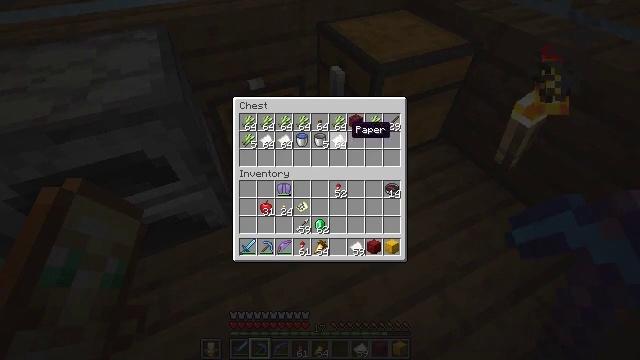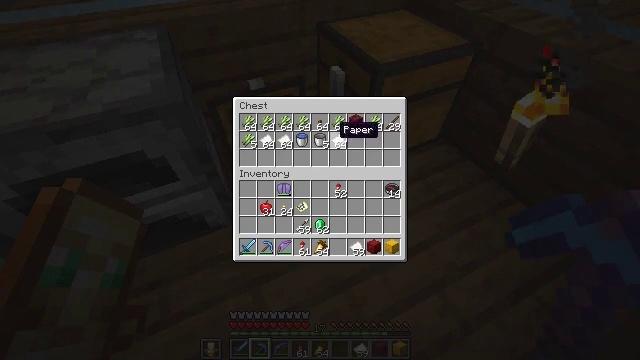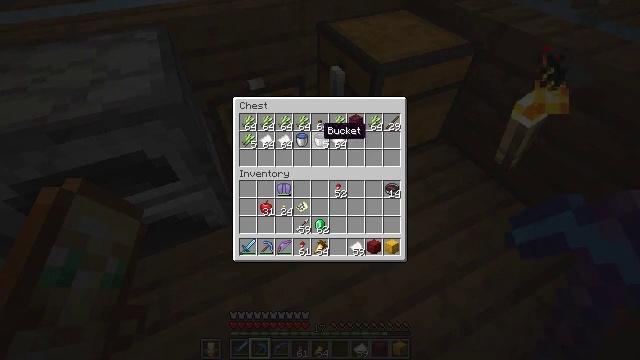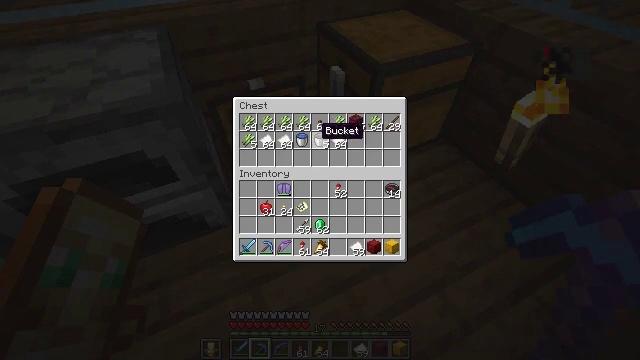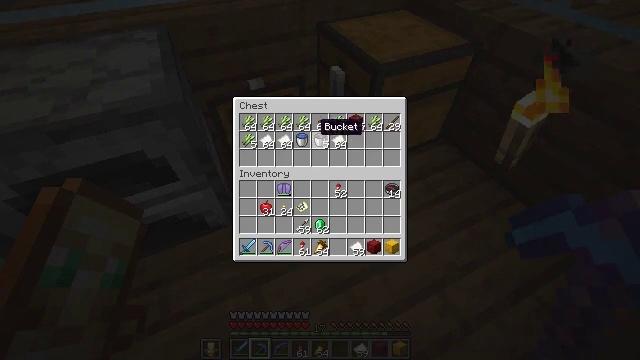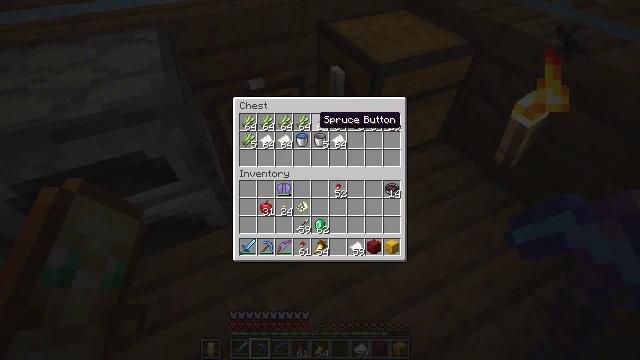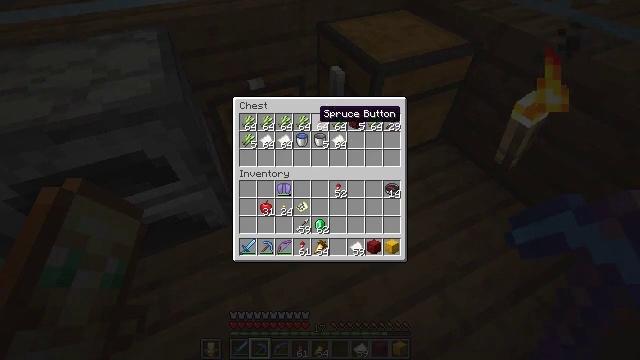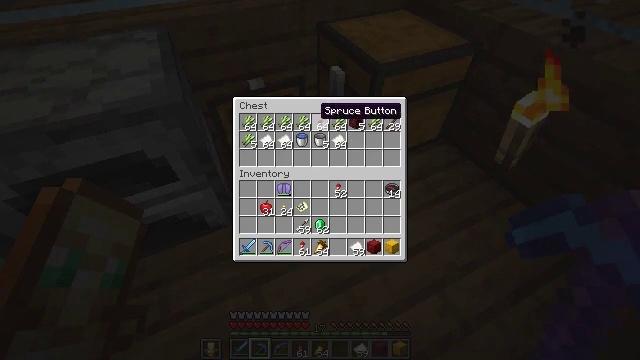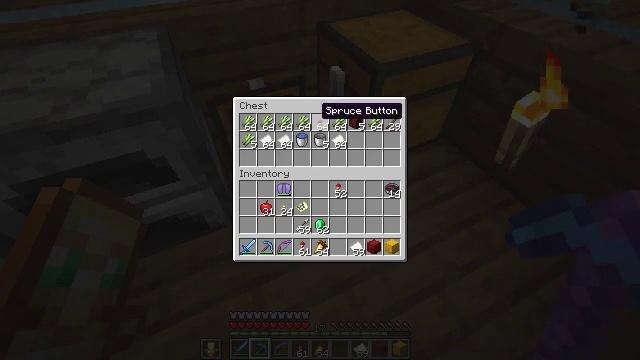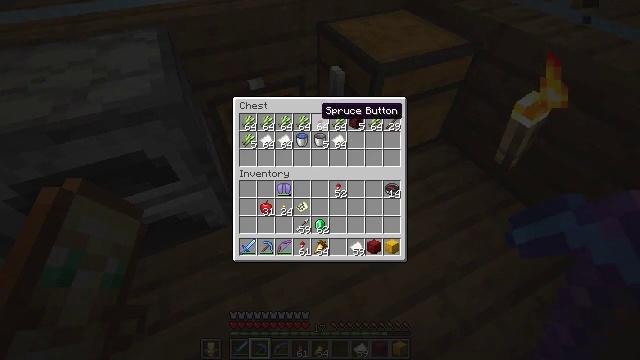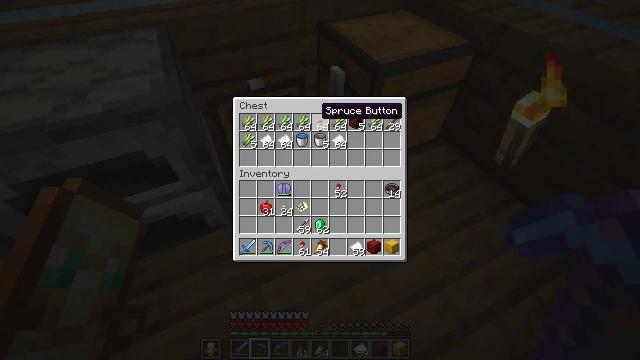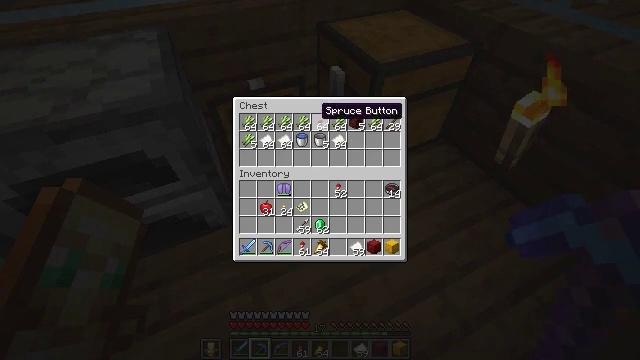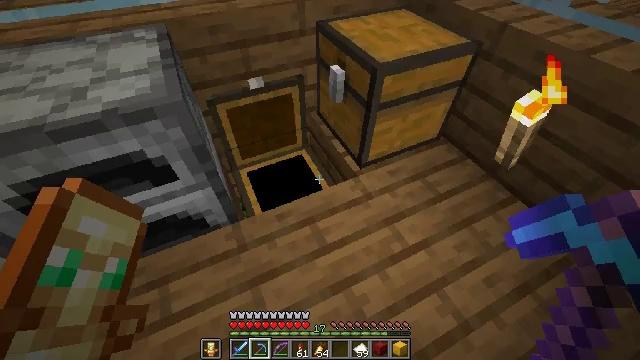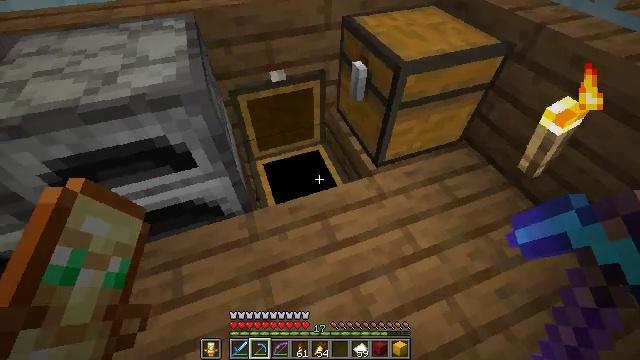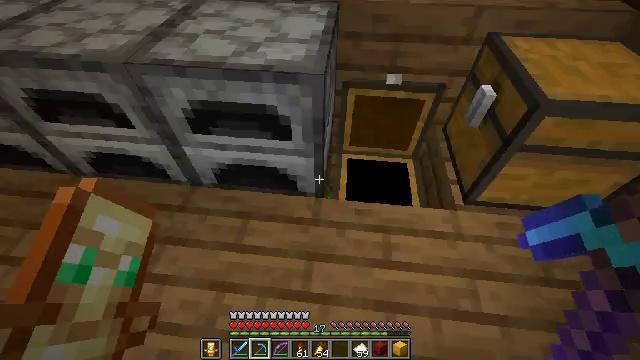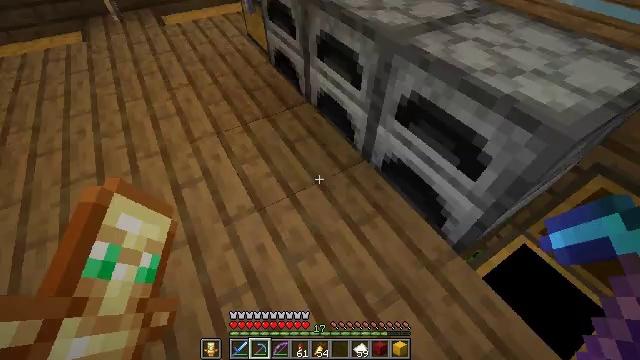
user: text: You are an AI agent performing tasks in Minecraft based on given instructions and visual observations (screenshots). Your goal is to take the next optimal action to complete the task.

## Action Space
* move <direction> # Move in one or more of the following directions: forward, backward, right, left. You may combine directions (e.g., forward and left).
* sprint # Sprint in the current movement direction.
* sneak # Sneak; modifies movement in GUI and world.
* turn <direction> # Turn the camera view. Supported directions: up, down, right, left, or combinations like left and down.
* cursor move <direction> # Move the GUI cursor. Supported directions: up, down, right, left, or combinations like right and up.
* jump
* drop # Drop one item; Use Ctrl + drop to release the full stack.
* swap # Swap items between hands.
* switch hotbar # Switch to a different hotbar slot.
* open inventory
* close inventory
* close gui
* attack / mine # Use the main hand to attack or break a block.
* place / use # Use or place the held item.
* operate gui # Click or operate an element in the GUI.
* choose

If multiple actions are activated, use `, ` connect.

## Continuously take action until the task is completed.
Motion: motion action
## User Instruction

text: Get a cartography table by crafting it with paper and planks.
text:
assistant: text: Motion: sneak, cursor move left
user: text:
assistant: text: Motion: sneak, cursor move left
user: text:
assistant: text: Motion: no_op
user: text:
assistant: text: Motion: no_op
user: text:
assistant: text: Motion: cursor move up
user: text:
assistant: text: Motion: no_op
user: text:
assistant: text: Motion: no_op
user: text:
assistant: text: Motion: no_op
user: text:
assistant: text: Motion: no_op
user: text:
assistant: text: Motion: no_op
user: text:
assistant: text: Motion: no_op
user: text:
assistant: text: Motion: close inventory
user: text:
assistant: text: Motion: turn left, close inventory
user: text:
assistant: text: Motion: turn left, close inventory
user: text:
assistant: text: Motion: turn left, close inventory
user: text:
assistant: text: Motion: move forward, turn left and up
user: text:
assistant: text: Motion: move forward, turn left and up
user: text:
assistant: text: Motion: move forward, turn left and up
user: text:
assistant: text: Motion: move forward
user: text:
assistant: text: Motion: move forward, sprint
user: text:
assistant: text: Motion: move forward, sprint
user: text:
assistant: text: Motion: move forward, sprint, turn right and up
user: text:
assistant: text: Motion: move forward, sprint, turn left and up
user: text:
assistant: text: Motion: move forward, sprint, turn left and up
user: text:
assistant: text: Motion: move forward, sprint, turn left and up
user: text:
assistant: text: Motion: move forward, sprint, turn left
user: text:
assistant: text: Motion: move forward, sprint
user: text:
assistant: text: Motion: move forward, sprint, turn left
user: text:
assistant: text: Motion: move forward, sprint
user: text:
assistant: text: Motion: move forward, sprint